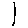
Label: line